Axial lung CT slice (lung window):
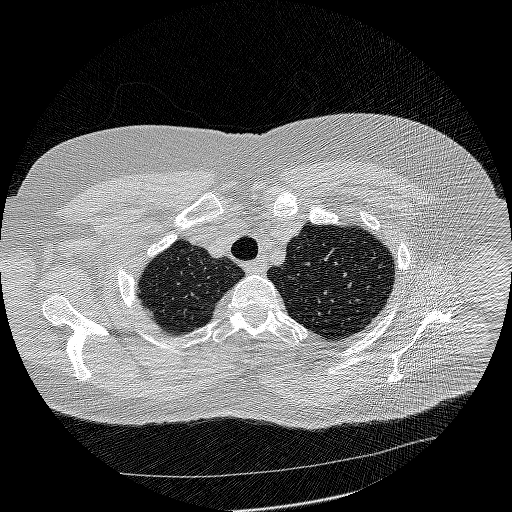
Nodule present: no